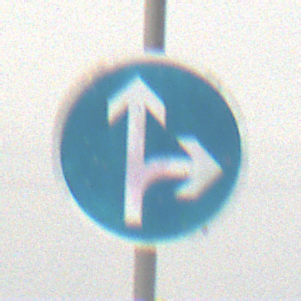
Verkehrszeichen: VorgeschriebeneFahrtrichtungGeradeausOderRechts
Umgebung: Outdoor, Nature
Tageszeit: MorningAfternoon
Wetter: Overcast
Licht: Natural
Jahreszeit: Winter
Kontrast: LowContrast